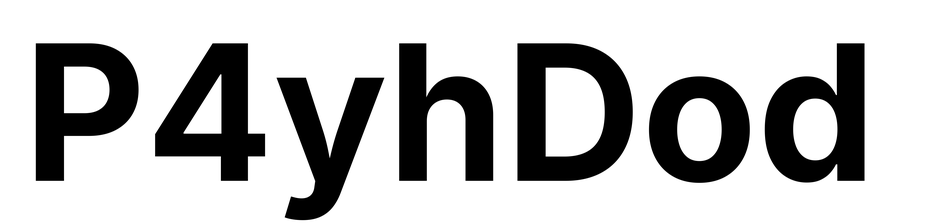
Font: Inter_Bold